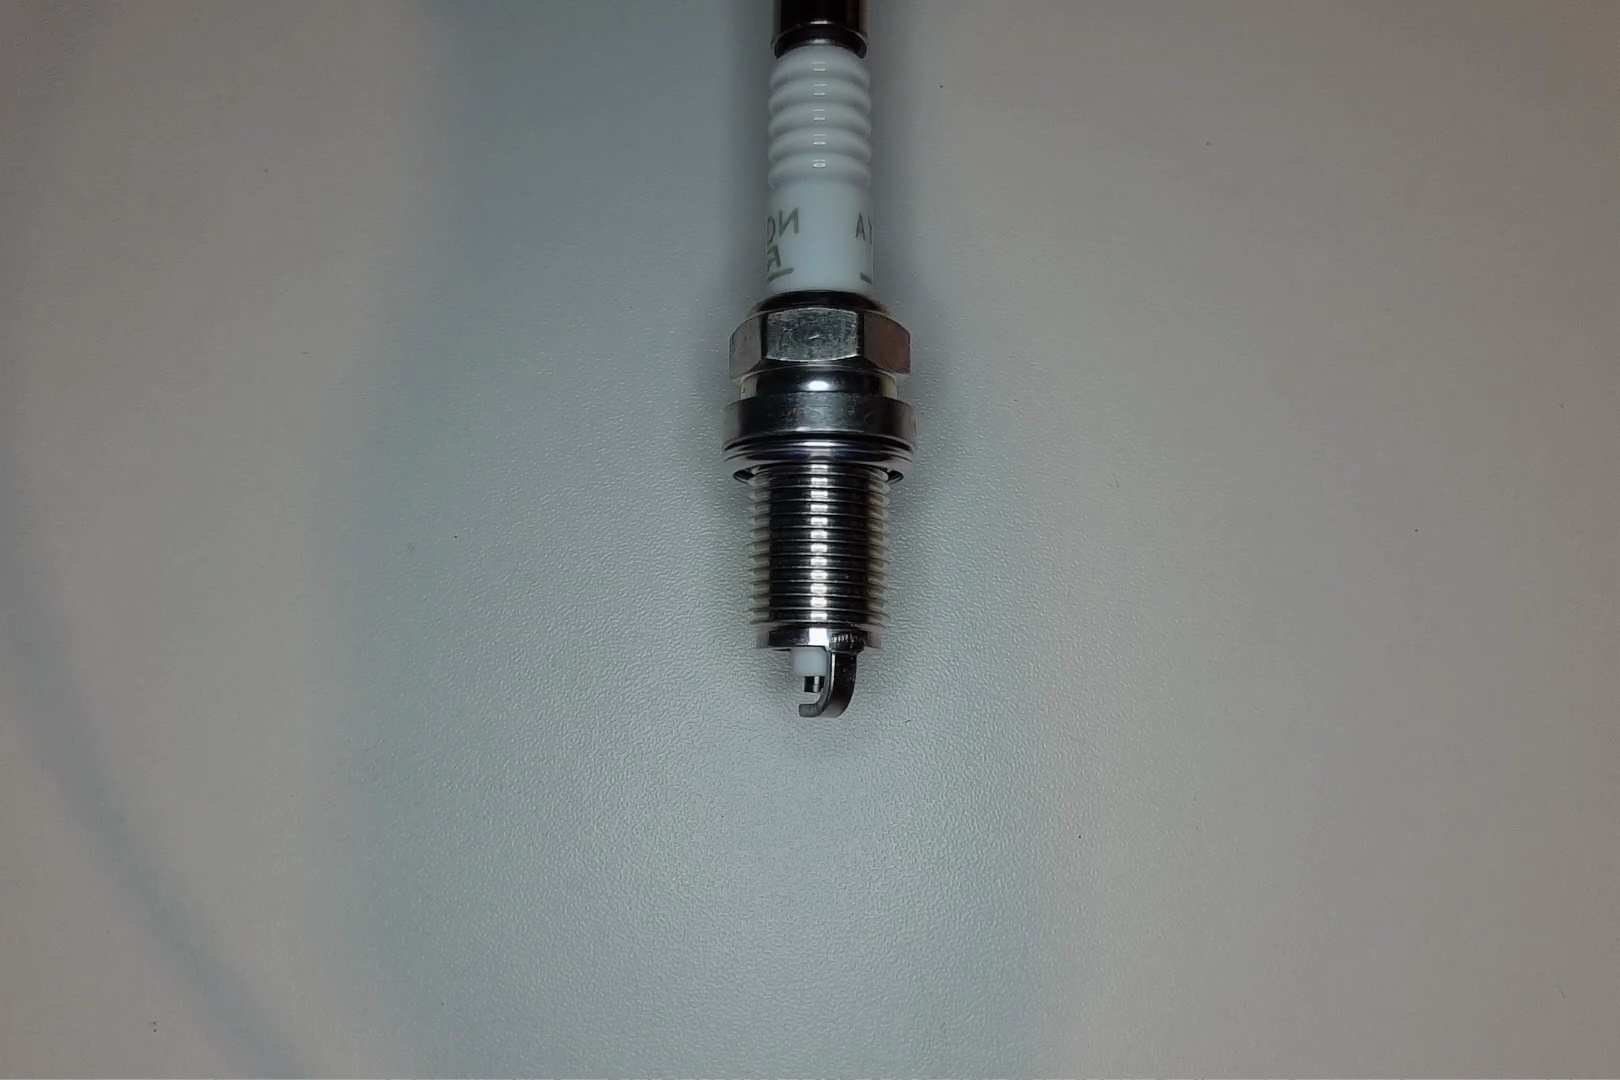
Label: no anomaly